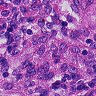
Metastatic tissue present: yes